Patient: sex M, age 69
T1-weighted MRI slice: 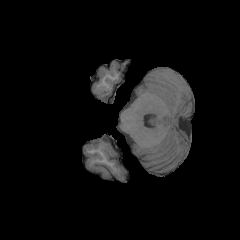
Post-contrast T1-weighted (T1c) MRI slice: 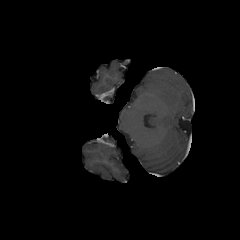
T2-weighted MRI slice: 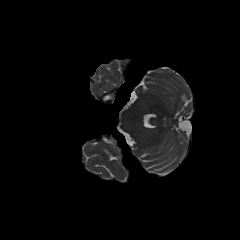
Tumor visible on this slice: no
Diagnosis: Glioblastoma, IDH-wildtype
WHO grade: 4